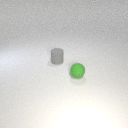
small green rubber sphere to the right of small gray rubber cylinder